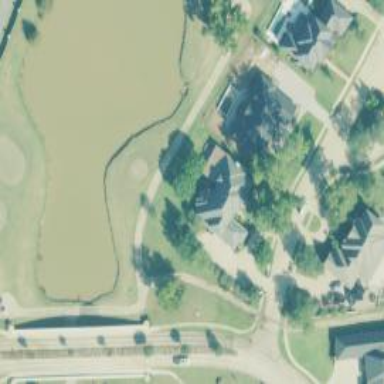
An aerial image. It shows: Footway that resembles golf path.